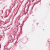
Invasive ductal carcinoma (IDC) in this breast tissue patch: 0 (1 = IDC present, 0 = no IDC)